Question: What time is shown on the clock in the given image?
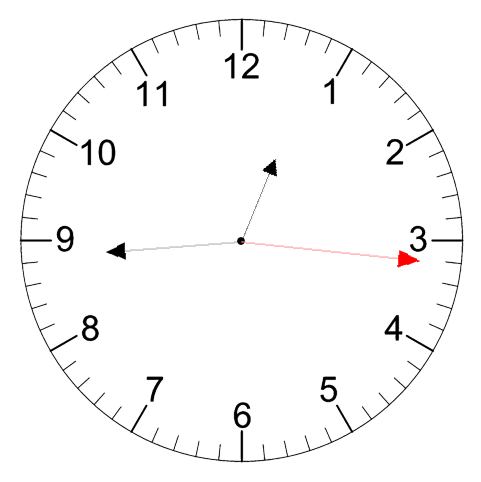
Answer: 12:44:16